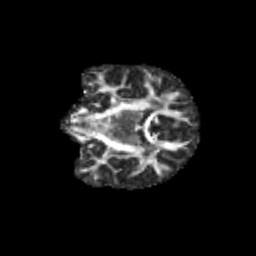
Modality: FA
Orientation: coronal
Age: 10
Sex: female
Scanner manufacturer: siemens
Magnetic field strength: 3 T
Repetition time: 3.8 s
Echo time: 0.07 s